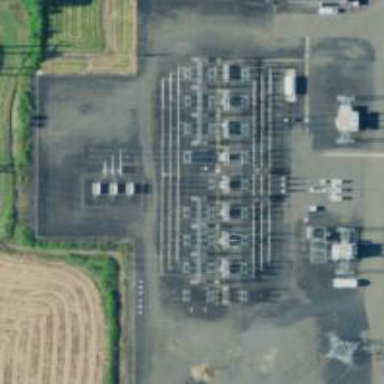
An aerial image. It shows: Outdoor switch for power.